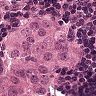
Metastatic tissue present: yes